Question: I am new to Android application, create one xml file 'data.xml' inside the Resource folder, then i tried to access that local xml file, but i can't get it.
But android resource folder and open rawresource to the raw folder under res inside xml file
'data.xml' using this way, i access that xml file like:
'''
InputStream is = this.getResources().openRawResource(R.raw.data);
'''
but using local xml file cannot access, please help me.
Thanks

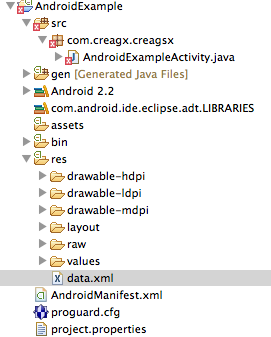
Answer: raw xmls should be in Assets folder, and to access files from assets folder use:
'''
AssetManager assetManager = getAssets();
InputStream in= assetManager.open("data.xml");
'''